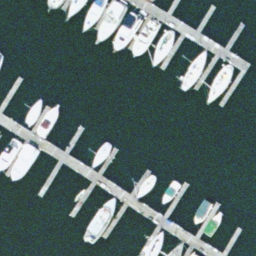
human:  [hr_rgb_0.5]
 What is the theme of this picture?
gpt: harbor